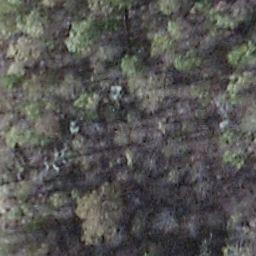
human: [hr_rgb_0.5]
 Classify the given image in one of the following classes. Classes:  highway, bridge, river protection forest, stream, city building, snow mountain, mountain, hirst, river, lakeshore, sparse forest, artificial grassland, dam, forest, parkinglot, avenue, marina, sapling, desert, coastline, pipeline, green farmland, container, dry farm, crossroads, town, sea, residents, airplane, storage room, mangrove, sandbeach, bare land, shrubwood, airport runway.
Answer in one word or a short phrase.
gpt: shrubwood